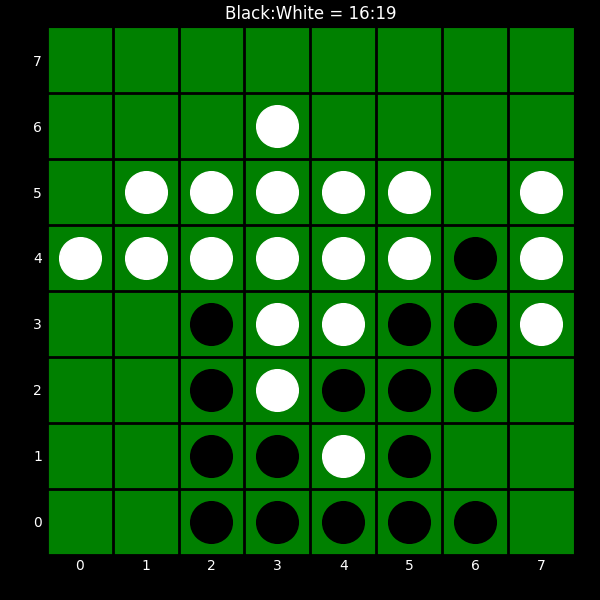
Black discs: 16
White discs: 19